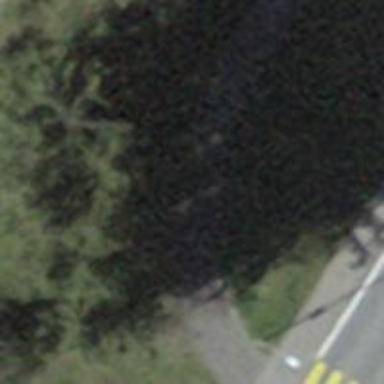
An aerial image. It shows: Footway.